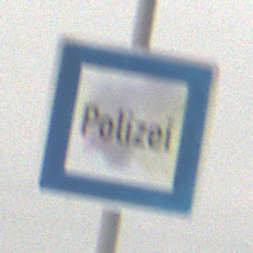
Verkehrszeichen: Polizei
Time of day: MorningAfternoon
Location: Outdoor (Nature)
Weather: Overcast
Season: Winter
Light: Natural